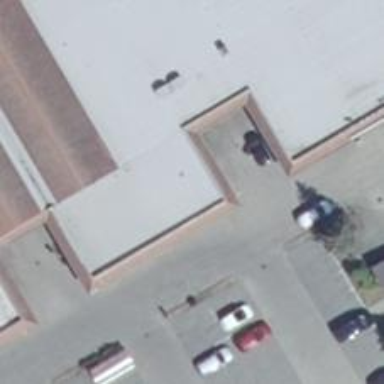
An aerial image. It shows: Post office.